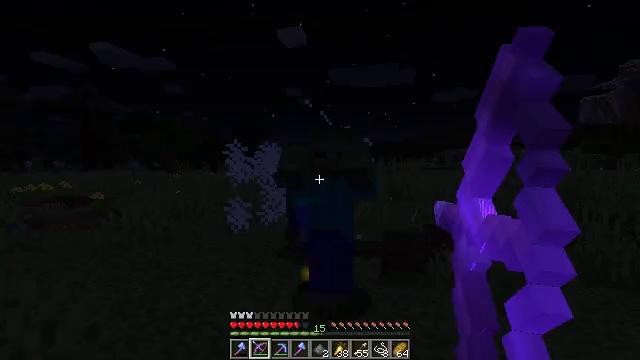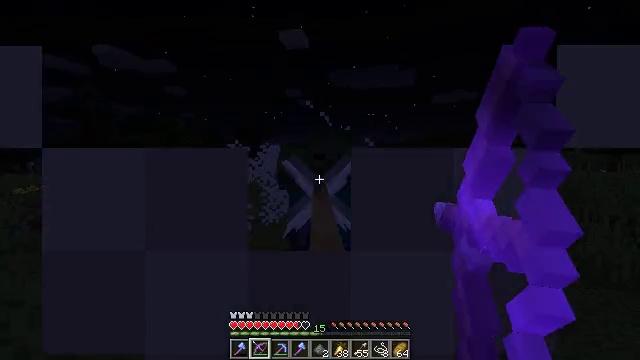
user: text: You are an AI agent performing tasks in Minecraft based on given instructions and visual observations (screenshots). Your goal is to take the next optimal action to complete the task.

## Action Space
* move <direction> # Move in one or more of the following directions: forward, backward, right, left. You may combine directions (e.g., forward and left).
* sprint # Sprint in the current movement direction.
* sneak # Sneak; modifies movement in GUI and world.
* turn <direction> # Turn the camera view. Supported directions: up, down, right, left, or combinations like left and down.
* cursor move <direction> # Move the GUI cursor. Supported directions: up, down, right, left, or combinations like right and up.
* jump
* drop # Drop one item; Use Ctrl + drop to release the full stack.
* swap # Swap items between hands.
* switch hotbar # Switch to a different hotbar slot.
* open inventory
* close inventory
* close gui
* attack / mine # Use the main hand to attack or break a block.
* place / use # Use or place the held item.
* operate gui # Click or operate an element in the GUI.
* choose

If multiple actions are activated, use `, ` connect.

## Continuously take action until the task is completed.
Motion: motion action
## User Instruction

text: Combat the zombie.
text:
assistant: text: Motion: move back, use / place
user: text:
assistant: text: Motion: use / place